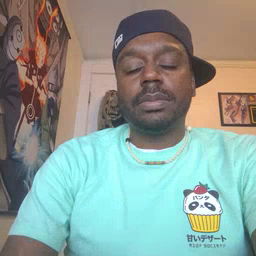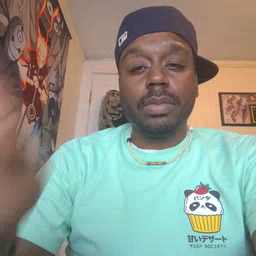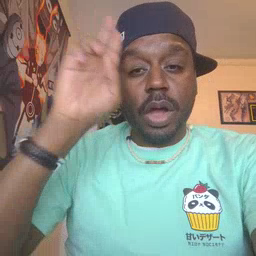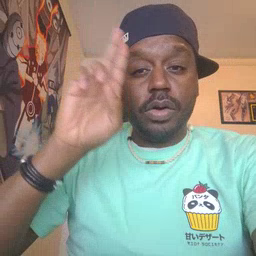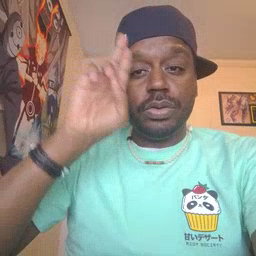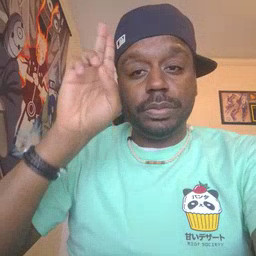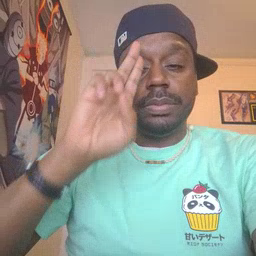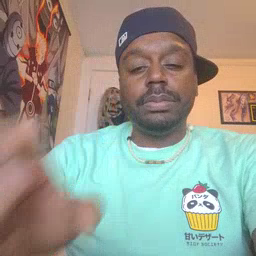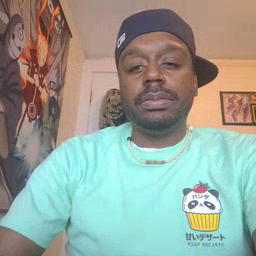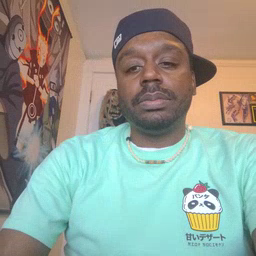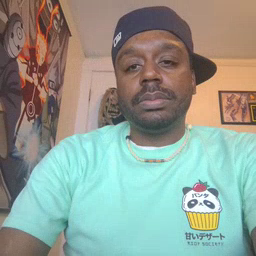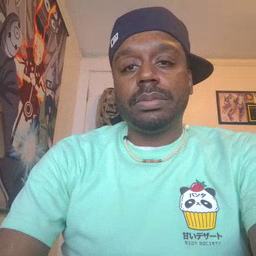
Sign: uncle